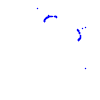
Particle: proton